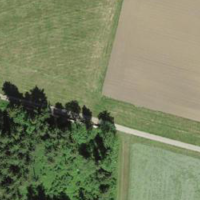
EUNIS habitat code: 52
Species observed at this site:
Acer pseudoplatanus